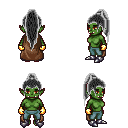
a pixel art fantasy rpg character, female body template, orc, green skin, brown cape, teal pants, gray extra-long topknot hairstyle, gold gloves, metal boots, four views (front, back, left, right), 2x2 character sprite sheet, small pixel art, hard edges, no anti-aliasing